Question: In Oracle SQL Developer Version 1.5.4, same code doesn't give any error.
I am currently connected to oracle 11g database server.
'''
create or replace function getdate
RETURN VARCHAR2 IS
v_datevalue date;
begin
v_datevalue := '01-APR-2015';
return (cast(v_datevalue as varchar2));
end;
/
'''

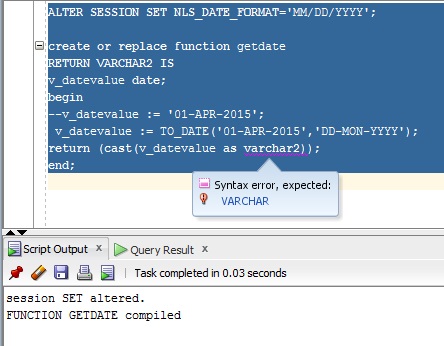
Answer: > '''
v_datevalue date;
begin
v_datevalue := '01-APR-2015';
'''
This is a bug in your code. Never ever depend on the conversion. Your issue is not with the tool but the fact that you are assigning a to a data type.
You might be just lucky to see an implicit conversion without an error, if and only if the is exactly same as that you have used in the literal.
> it compiled but why it mark as an error in worksheet
The error will be at and not at . The happens at run time and not at compile time. So, your function would compile successfully, however, it will error out when you execute it.
'''
SQL> ALTER SESSION SET NLS_DATE_FORMAT='MM/DD/YYYY';
Session altered.
SQL>
SQL> CREATE OR REPLACE
2 FUNCTION GETDATE
3 RETURN VARCHAR2
4 IS
5 v_datevalue DATE;
6 BEGIN
7 v_datevalue := '01-APR-2015';
8 RETURN (CAST(v_datevalue AS VARCHAR2));
9 END;
10 /
Function created.
SQL>
SQL> SELECT GETDATE FROM DUAL;
SELECT GETDATE FROM DUAL
*
ERROR at line 1:
ORA-01858: a non-numeric character was found where a numeric was expected
ORA-06512: at "LALIT.GETDATE", line 6
SQL>
'''
So, what happened? Changing the clearly shows the bug in the code.
'''
SQL> ALTER SESSION SET NLS_DATE_FORMAT='DD-MON-YYYY';
Session altered.
SQL>
SQL> SELECT GETDATE FROM DUAL;
GETDATE
-----------------------------------------------------
01-APR-2015
SQL>
'''
Now, with the same format as that of the literal, the code managed to give an output because Oracle has successfully done the implicit data type conversion.
Always use to . Never depend on the . at , will .
'''
SQL> ALTER SESSION SET NLS_DATE_FORMAT='MM/DD/YYYY';
Session altered.
SQL>
SQL> CREATE OR REPLACE
2 FUNCTION GETDATE
3 RETURN VARCHAR2
4 IS
5 v_datevalue DATE;
6 BEGIN
7 v_datevalue := TO_DATE('01-APR-2015','DD-MON-YYYY');
8 RETURN (CAST(v_datevalue AS VARCHAR2));
9 END;
10 /
Function created.
SQL>
SQL> SELECT GETDATE FROM DUAL;
GETDATE
-------------------------------------------------------------
04/01/2015
SQL>
'''